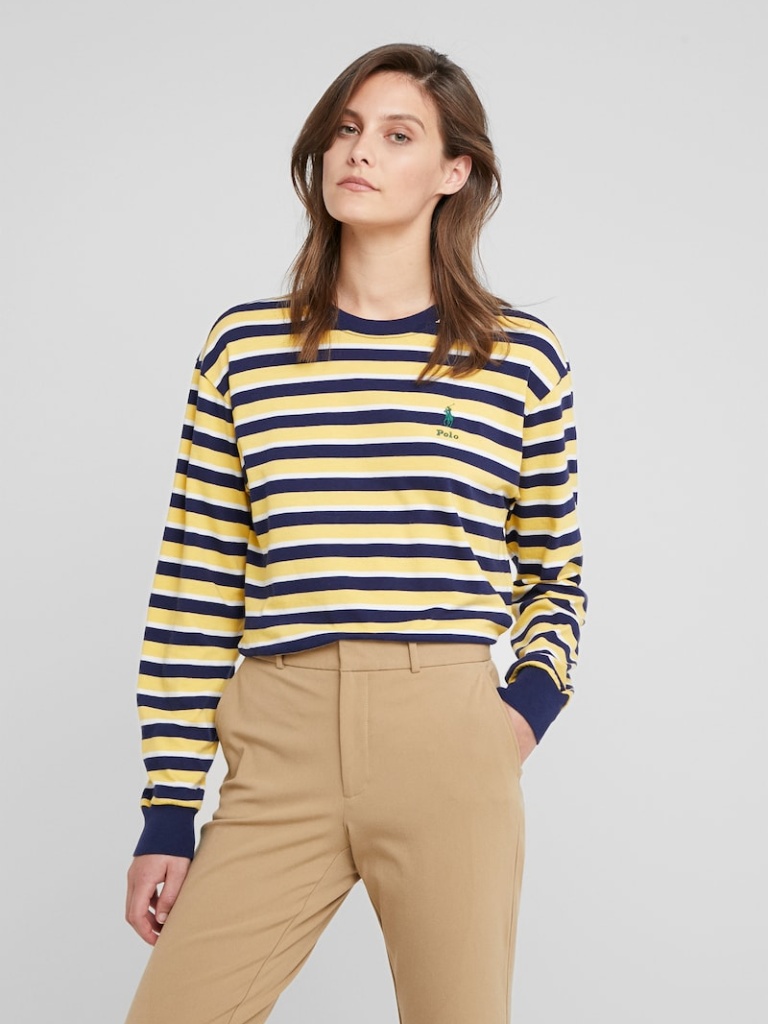
cotton relaxed a long-sleeved with the sleeves down hip length Fully Tucked in crew sweater